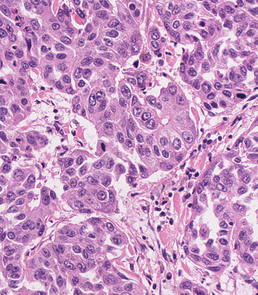
Tumor epithelial tissue: yes
Tumor-associated stroma tissue: yes
Normal tissue: no